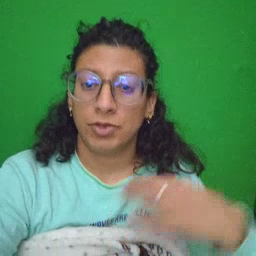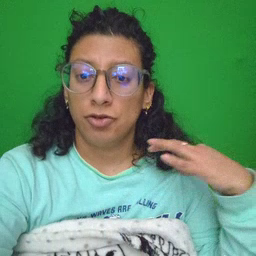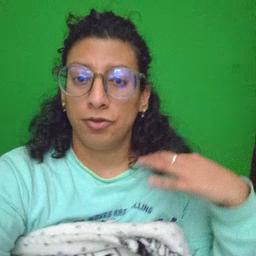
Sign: shirt